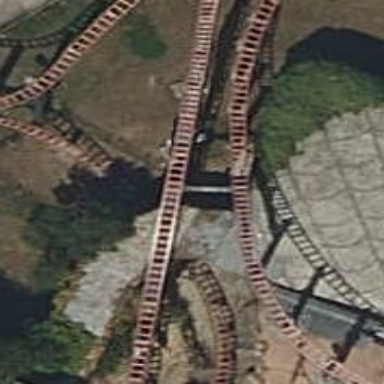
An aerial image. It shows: Disused railway bridge featuring roller coaster attraction.